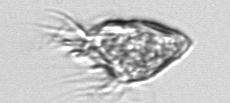
Label: Strombidium_morphotype1